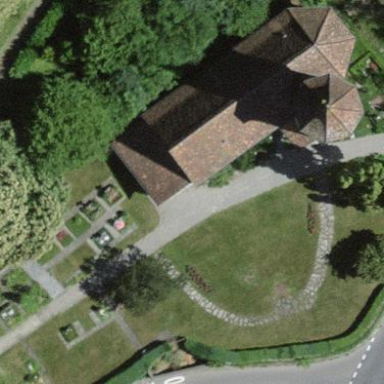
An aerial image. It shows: Church which is place of worship.